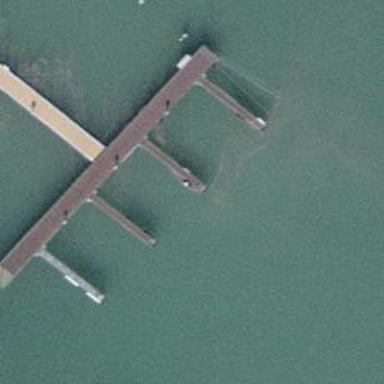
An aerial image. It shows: Man-made pier.